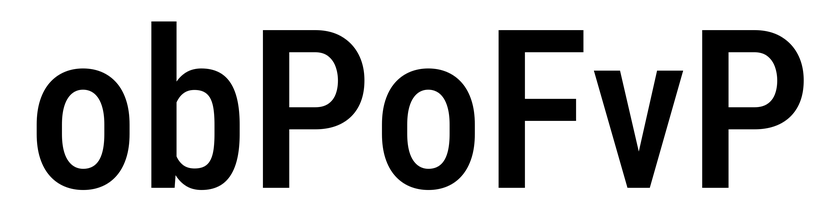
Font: Roboto_Condensed_Medium